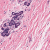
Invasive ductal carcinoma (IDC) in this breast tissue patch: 0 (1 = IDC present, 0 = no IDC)